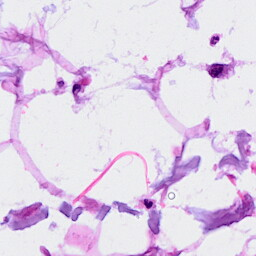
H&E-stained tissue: Breast